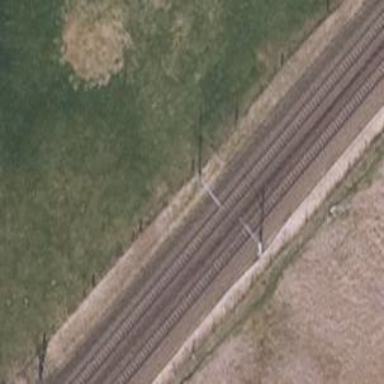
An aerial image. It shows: Railway milestone with catenary mast.